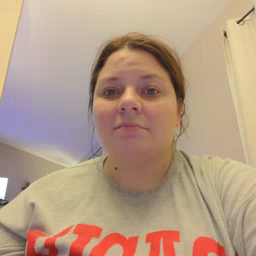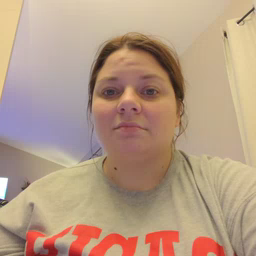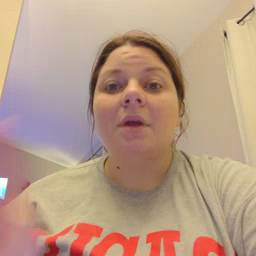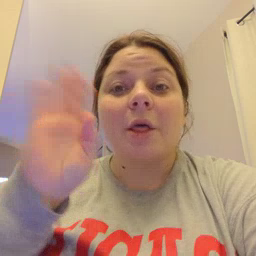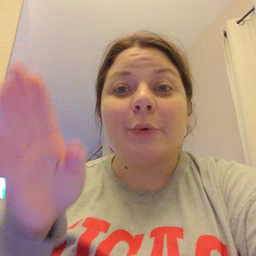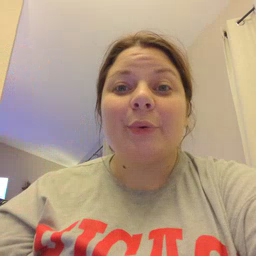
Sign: hello